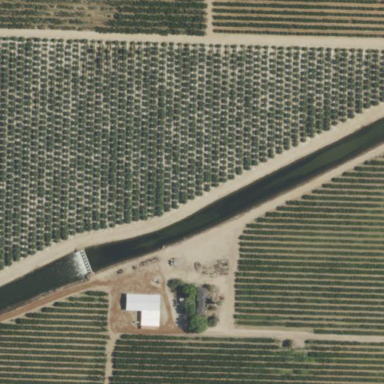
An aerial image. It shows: Almond orchard with rows of almond trees.